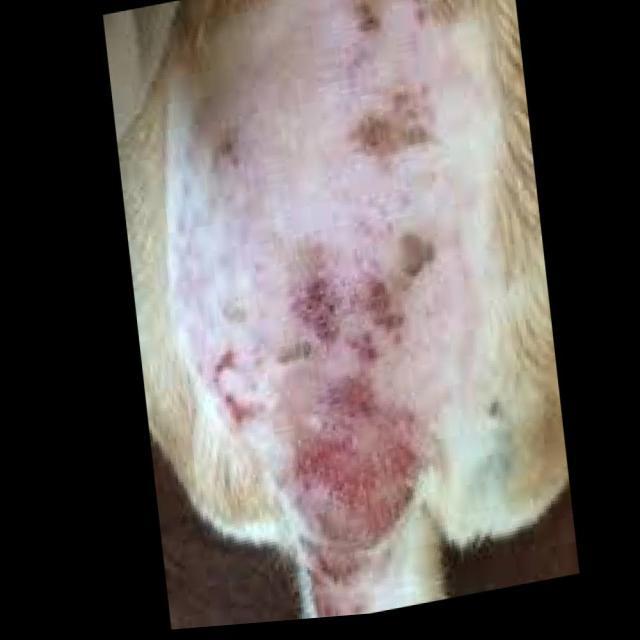
Canine dermatitis — inflammation of the skin presenting with erythema, pruritus, papules, and excoriation. May be allergic, contact, or atopic in origin.